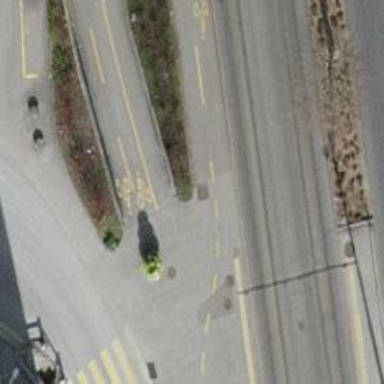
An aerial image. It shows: Asphalt sidewalk along the footway.